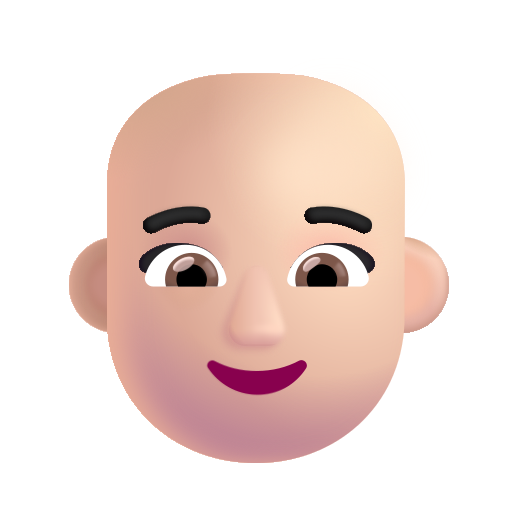
woman bald color light